Field crop: maize
Growth stage: 2
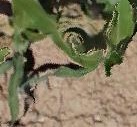
Species: maize